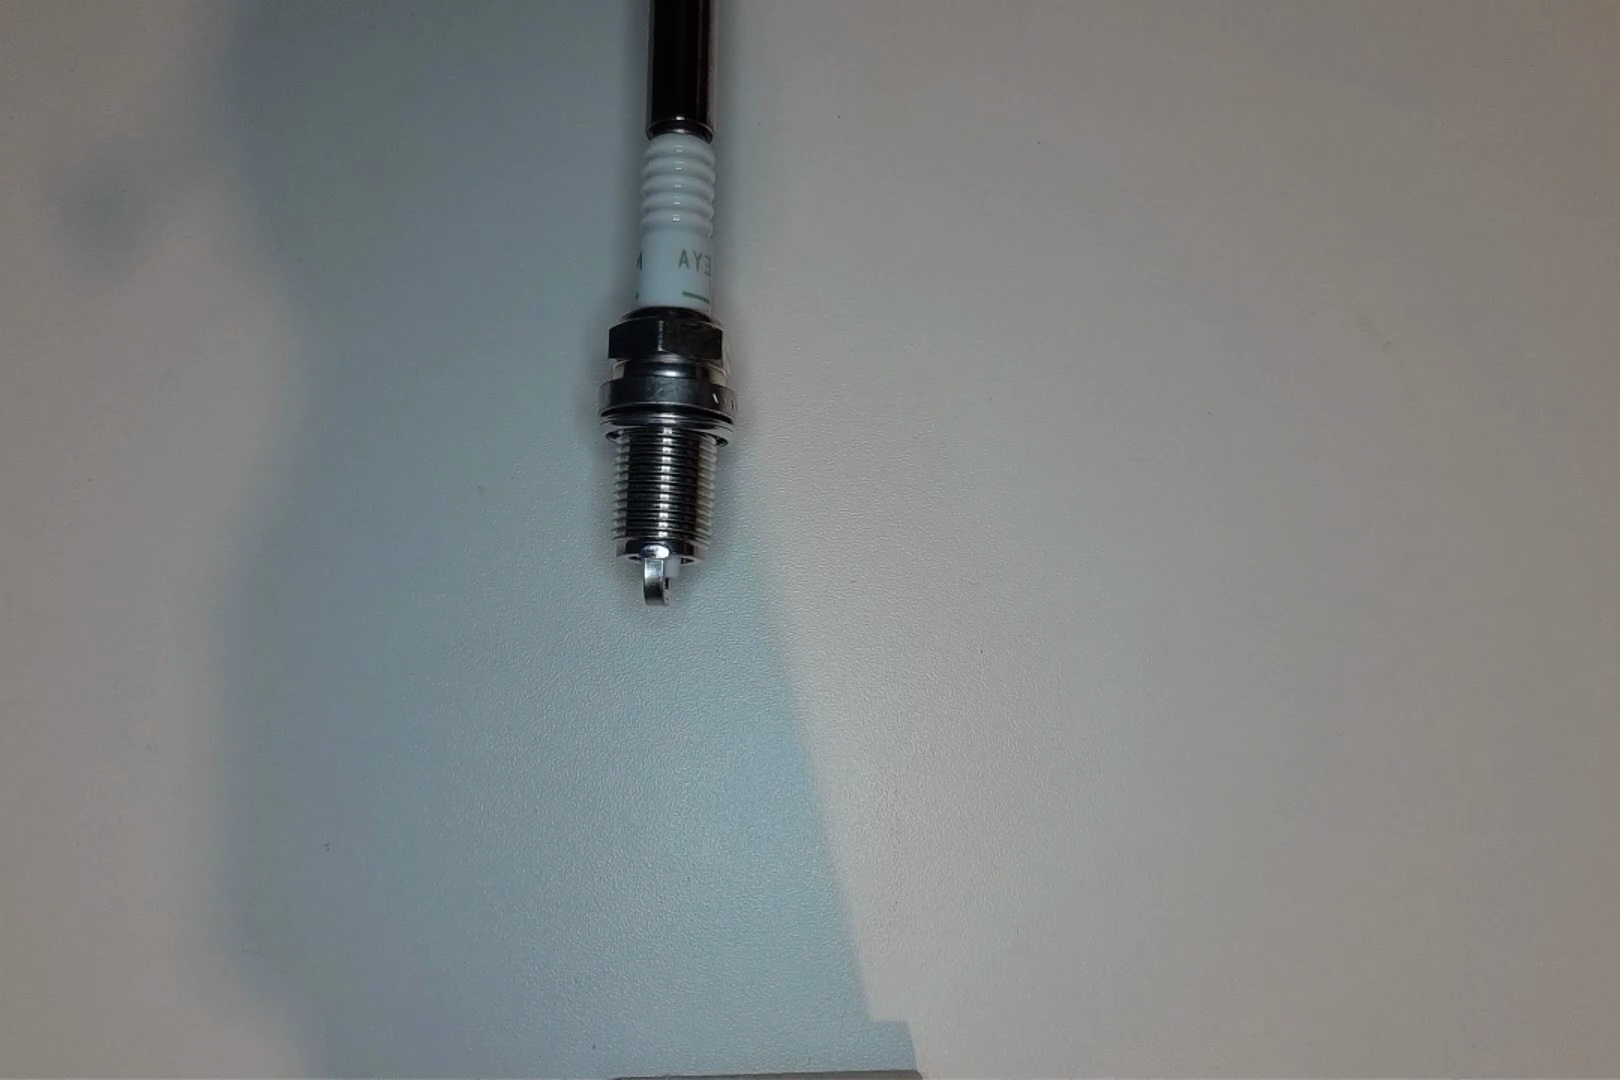
Label: normal